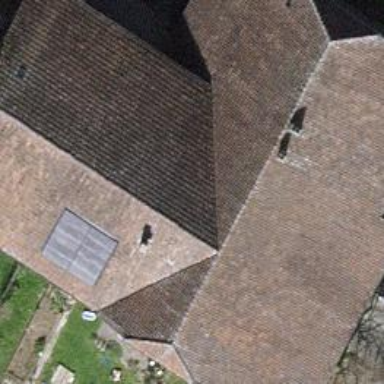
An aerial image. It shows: Simple and straightforward house.